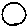
Label: circle